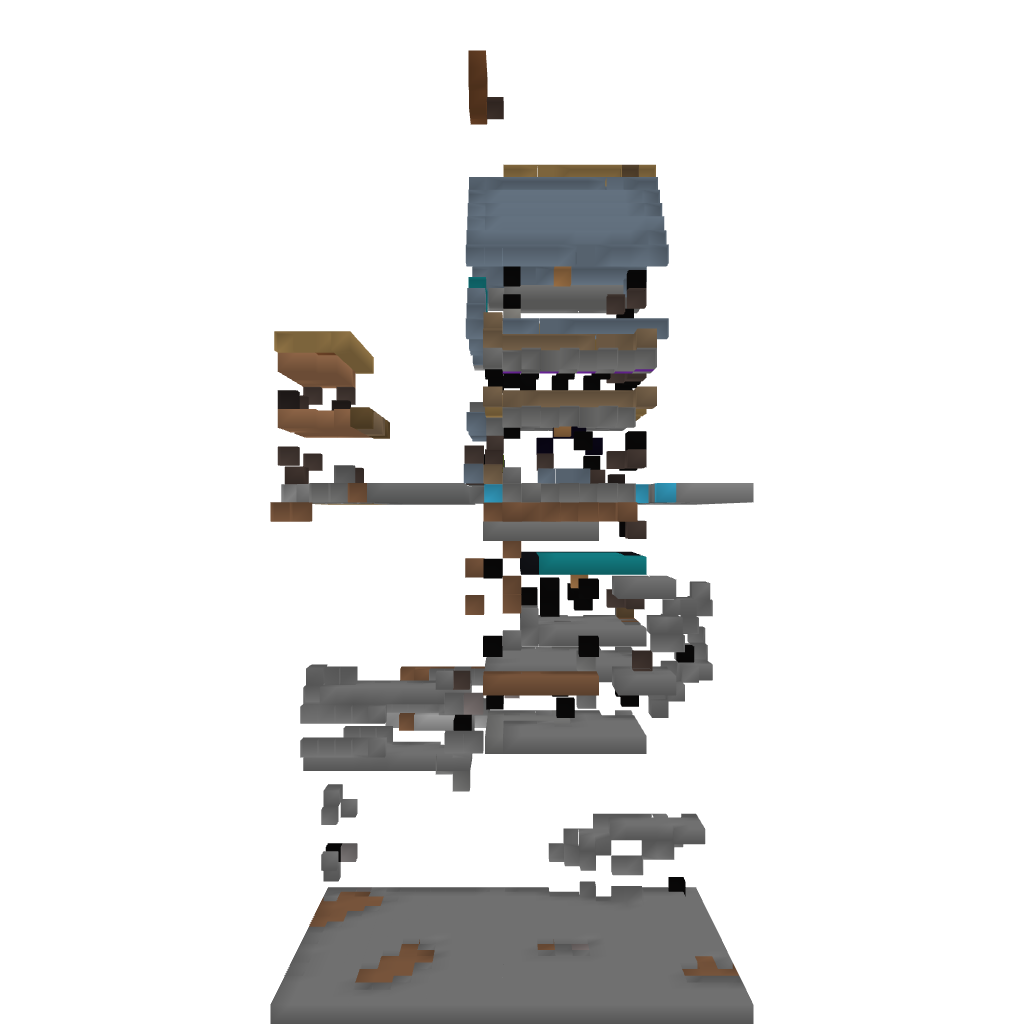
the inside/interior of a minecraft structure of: Spade Shop